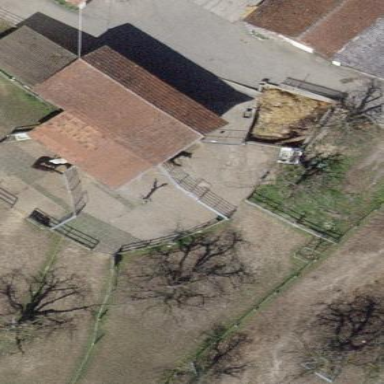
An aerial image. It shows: Stable building.